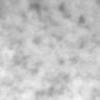
Label: no_change